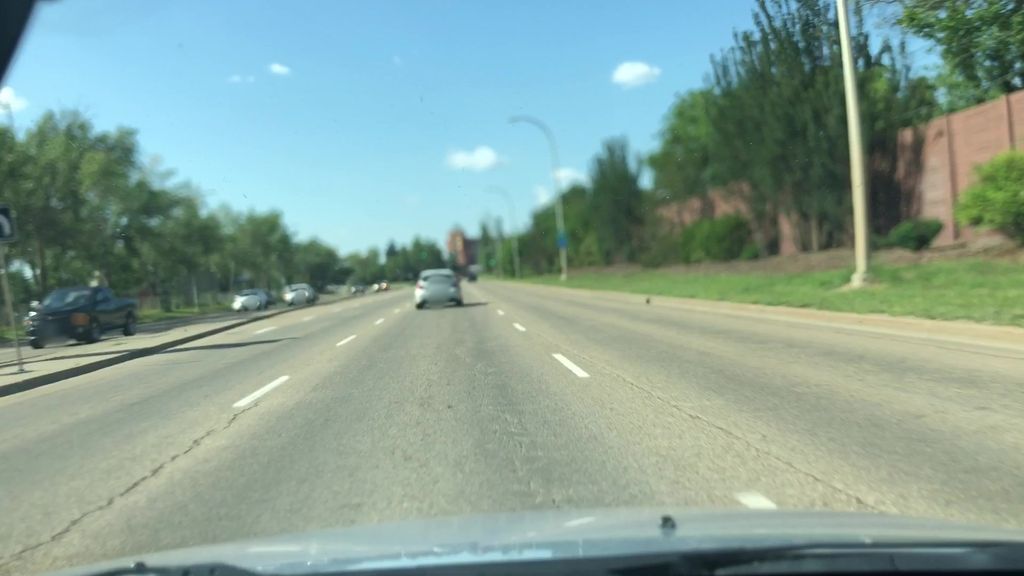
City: edmonton